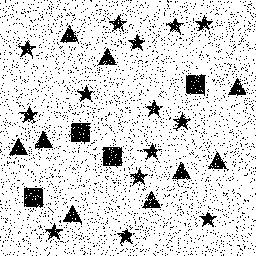
Squares: 4
Triangles: 9
Stars: 14
Total shapes: 27